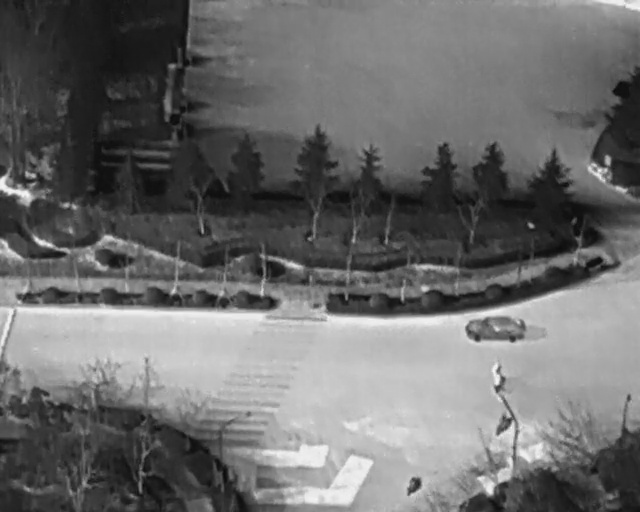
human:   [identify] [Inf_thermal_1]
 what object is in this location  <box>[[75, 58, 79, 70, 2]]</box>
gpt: <ref>1 medium car at the right</ref>